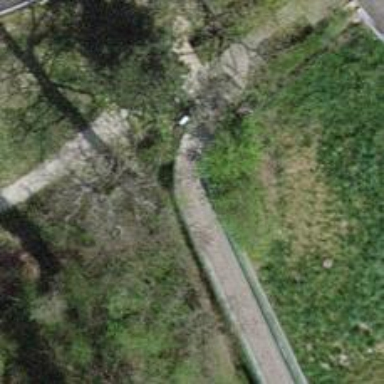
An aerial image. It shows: Paved footway on bridge.